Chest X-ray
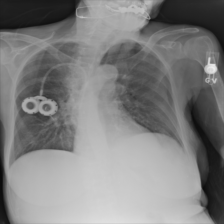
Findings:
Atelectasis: negative
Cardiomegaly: negative
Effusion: negative
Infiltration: negative
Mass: negative
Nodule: negative
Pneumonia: negative
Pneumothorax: negative
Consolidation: negative
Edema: negative
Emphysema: negative
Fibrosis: negative
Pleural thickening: negative
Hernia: negative